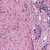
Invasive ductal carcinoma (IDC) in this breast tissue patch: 1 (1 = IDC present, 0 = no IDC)